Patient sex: M
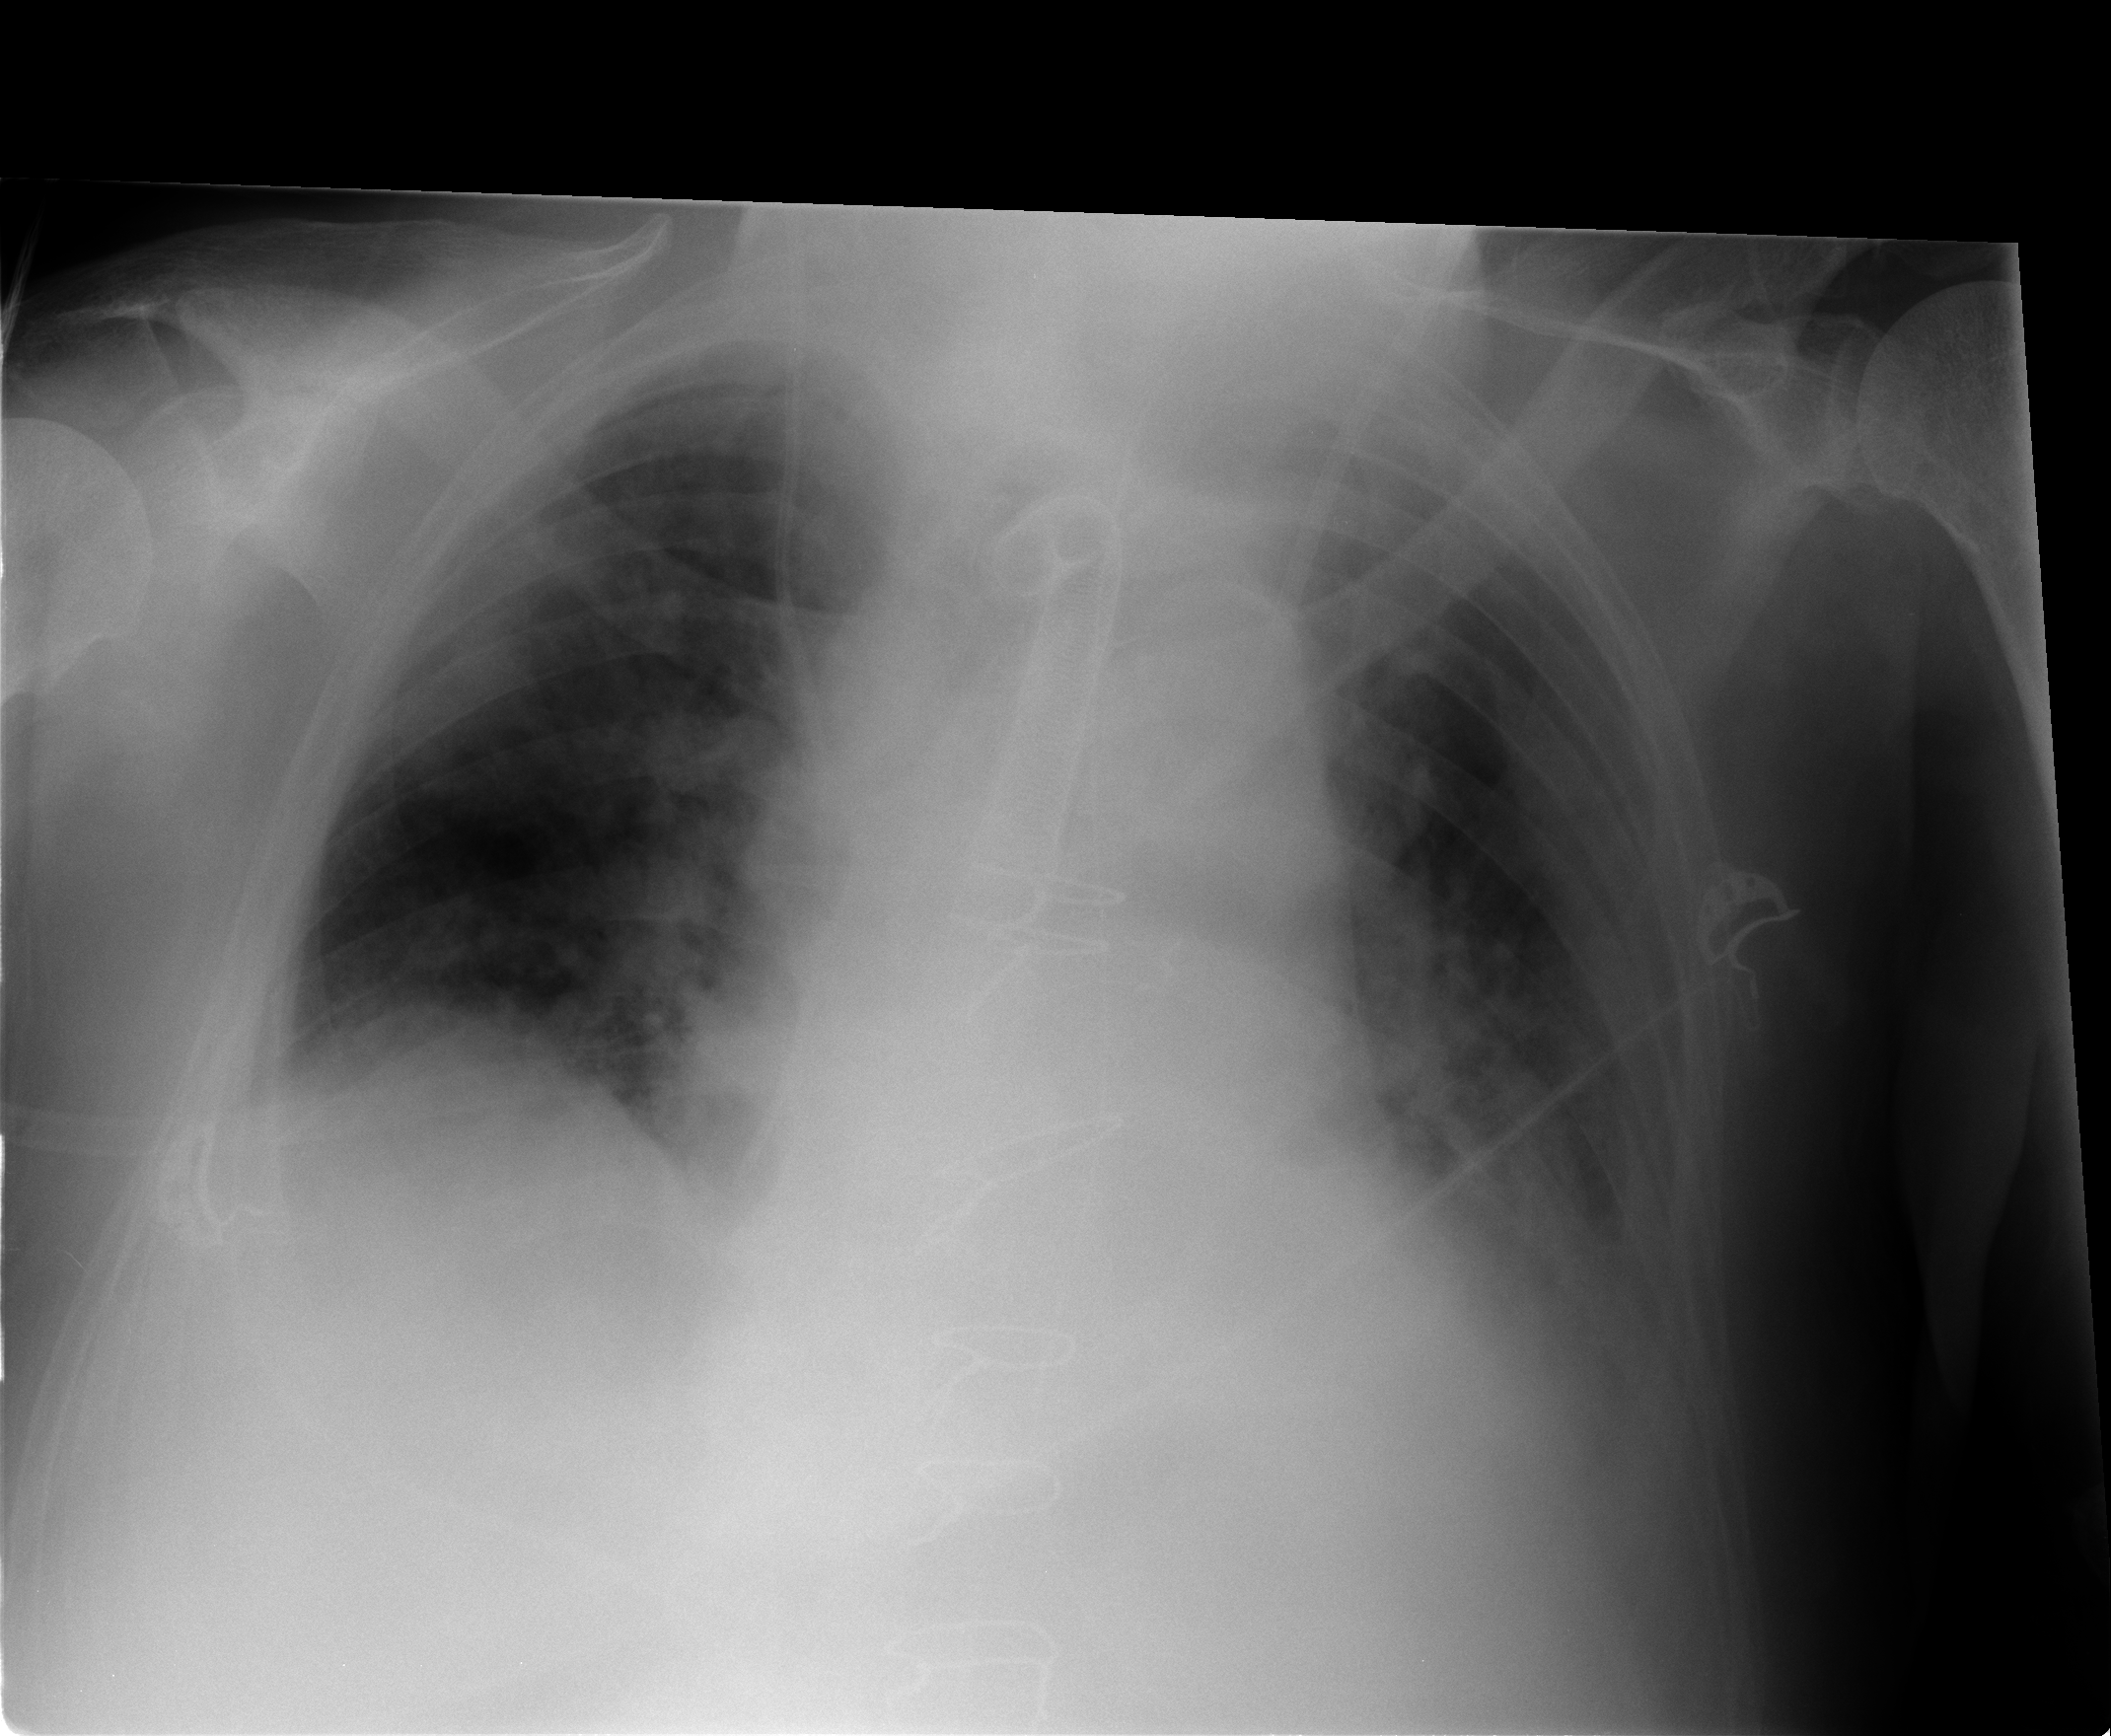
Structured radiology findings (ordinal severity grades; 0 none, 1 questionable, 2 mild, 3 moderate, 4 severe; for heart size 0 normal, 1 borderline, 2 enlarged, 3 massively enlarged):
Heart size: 2
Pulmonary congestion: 2
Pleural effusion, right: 0
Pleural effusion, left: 2
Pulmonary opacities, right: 3
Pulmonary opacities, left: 3
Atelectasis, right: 2
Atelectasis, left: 2